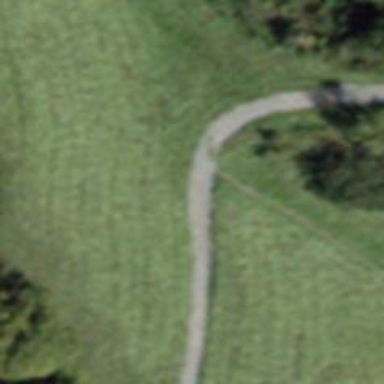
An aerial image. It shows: Footway with gravel surface.